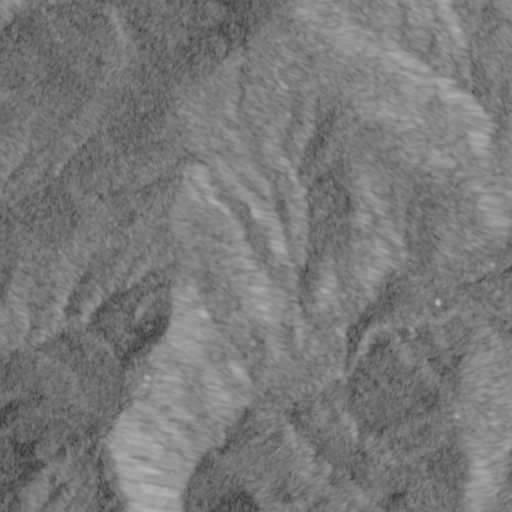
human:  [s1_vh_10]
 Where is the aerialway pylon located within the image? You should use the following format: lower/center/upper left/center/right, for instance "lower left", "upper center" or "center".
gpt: The aerialway pylon is located in the lower left of the image.
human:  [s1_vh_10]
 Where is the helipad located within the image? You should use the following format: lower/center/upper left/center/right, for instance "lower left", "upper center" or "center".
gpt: The helipad is located in the lower left of the image.
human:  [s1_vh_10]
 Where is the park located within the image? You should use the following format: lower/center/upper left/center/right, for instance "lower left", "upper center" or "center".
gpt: The park is located in the lower left of the image.
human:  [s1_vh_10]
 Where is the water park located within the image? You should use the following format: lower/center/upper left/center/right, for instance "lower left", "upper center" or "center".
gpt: The water park is located in the lower left of the image.
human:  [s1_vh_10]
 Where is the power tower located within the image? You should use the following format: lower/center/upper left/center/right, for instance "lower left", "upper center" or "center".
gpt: There is no power tower in the image.

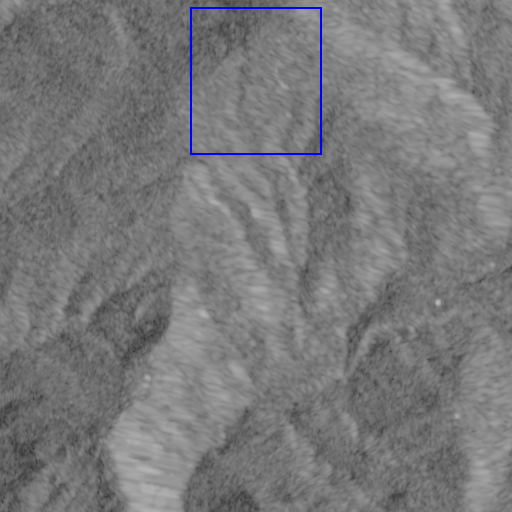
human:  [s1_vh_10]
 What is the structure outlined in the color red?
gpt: There is no red outline.
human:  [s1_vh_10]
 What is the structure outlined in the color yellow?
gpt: There is no structure outlined in yellow.